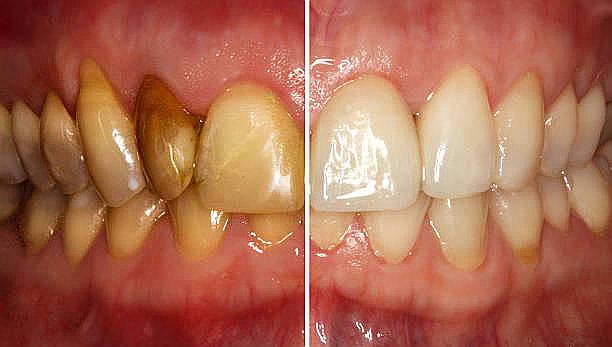
Condition: Gingivitis